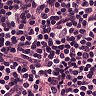
Metastatic tissue present: no